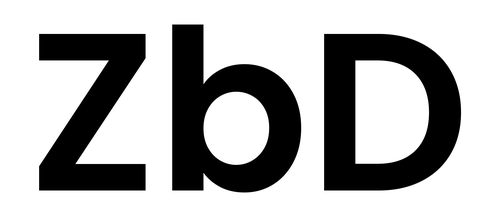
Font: Poppins-SemiBold